二年级 · 算术
亮带了 17 元去买书。还剩下多少元?

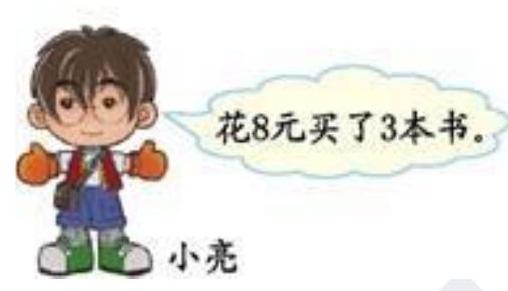
答案: 17-8=9$